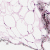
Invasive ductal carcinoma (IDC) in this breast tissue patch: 0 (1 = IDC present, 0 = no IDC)